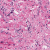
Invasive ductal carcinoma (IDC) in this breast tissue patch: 0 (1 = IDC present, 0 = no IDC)